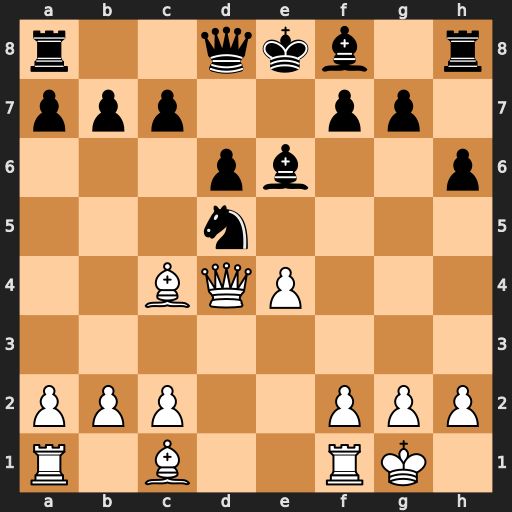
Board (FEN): r2qkb1r/ppp2pp1/3pb2p/3n4/2BQP3/8/PPP2PPP/R1B2RK1
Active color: w
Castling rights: kq
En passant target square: -
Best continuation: exd5